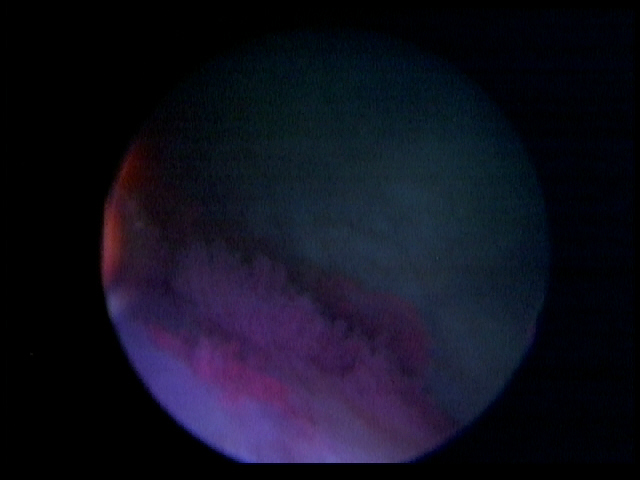
Modality: BLC
Class: Malignant
Subclass: HighGradePapillary
Lesion: L2
Stage: Ta
Morphology: Papillary
Bladder cancer association: Yes